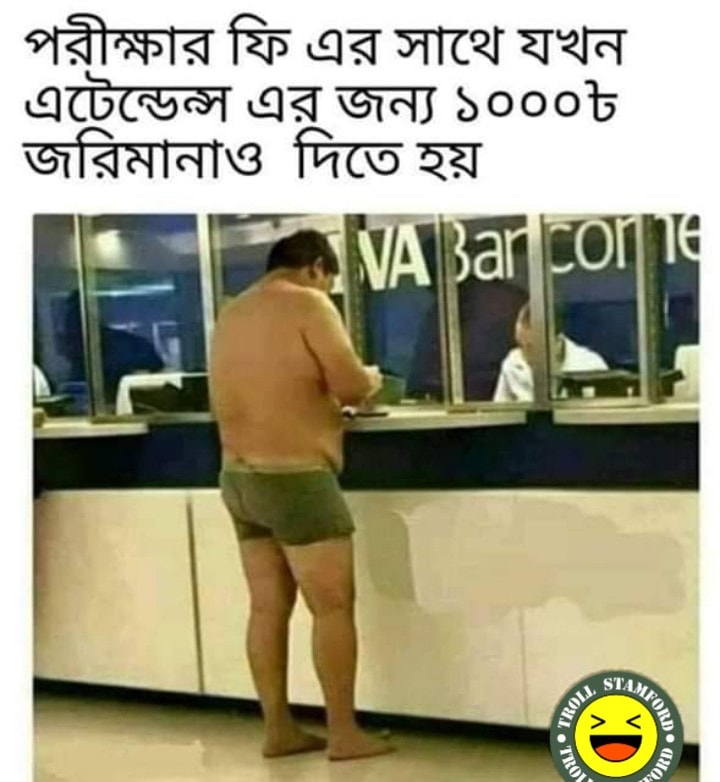
Caption: পরীক্ষার ফি এর সাথে যখন এটেন্ডেন্স এর জন্য ১০০০ জরিমানাও দিতে হয়
Label: non-hate